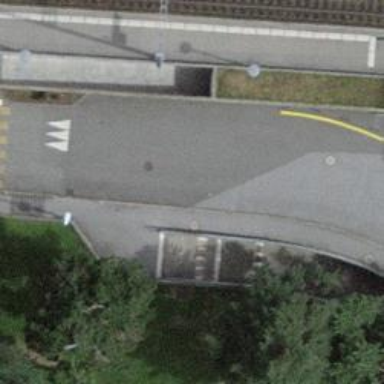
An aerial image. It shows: Road with steps.